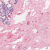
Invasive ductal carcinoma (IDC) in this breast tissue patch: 0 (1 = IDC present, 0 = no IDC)